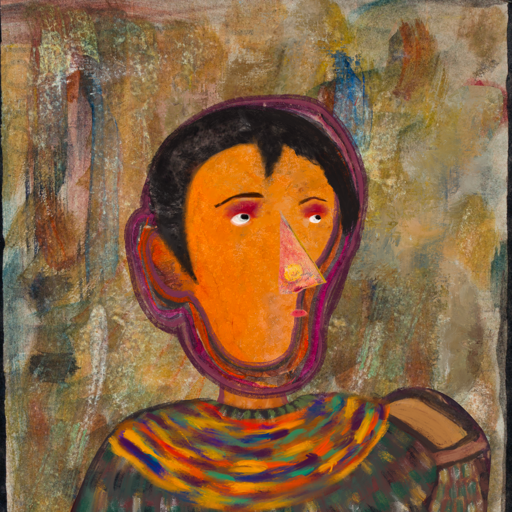
Background: Pipe, Head And Neck Side: Hypocrite_w_Hair, Face Side: Irani, Bust: After_Raid, Hair Side: Roy_Bahadur, Head Accessory: Blank, Second Necklace: An_Impression_2, Necklace: Blank, Baby: Blank